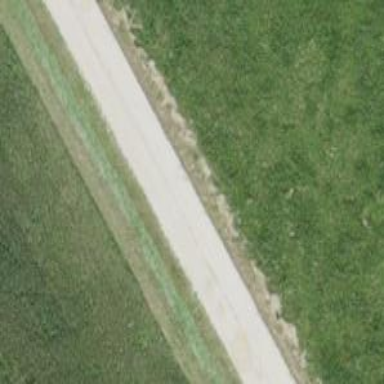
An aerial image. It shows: Concrete track with grade3 tracktype.